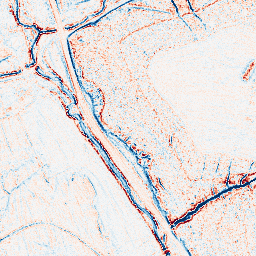
Category: edge_preserving
Decomposition family: anisotropic_diffusion
Decomposition parameters: iterations: 5
kappa: 50
gamma: 0.15
Upsampling method: sinc_hamming
Upsampling parameters: scale: 2
kernel_size: 16
Upsampling scale: 2